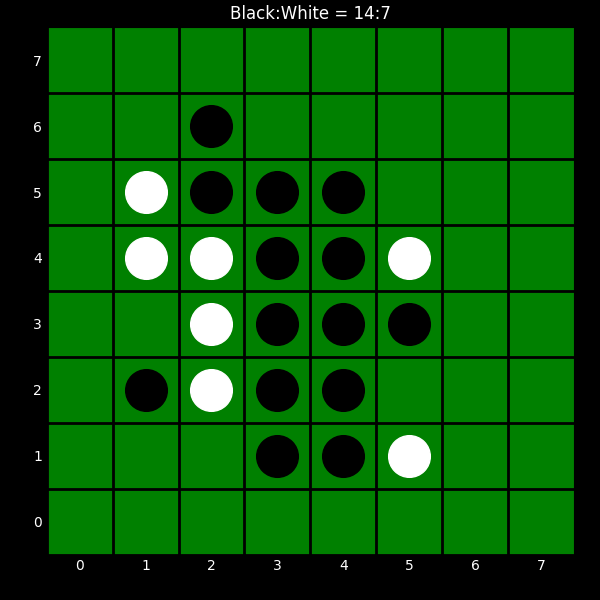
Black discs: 14
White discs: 7